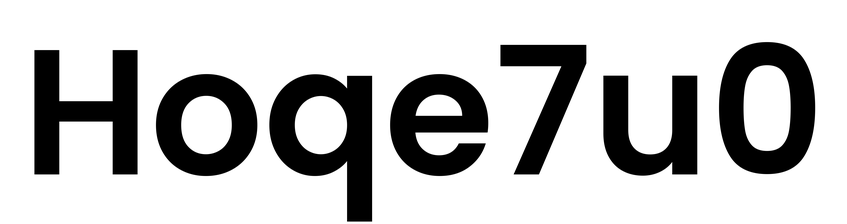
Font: Poppins-SemiBold